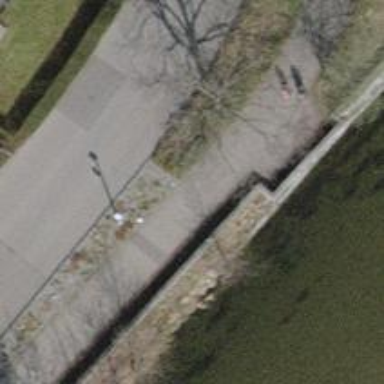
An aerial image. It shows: Brown bench.